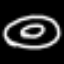
Label: donut